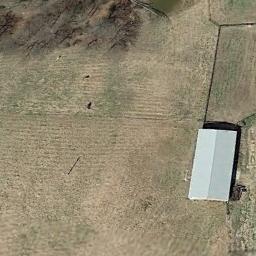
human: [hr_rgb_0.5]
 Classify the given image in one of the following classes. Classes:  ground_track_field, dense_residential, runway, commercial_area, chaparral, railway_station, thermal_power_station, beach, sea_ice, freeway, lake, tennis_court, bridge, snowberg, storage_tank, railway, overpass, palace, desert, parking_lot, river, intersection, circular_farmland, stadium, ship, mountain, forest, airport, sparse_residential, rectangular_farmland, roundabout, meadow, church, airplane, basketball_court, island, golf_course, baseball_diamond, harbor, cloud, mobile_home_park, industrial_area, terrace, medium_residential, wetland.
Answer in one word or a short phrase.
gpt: sparse_residential